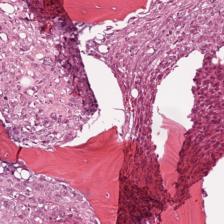
Label: Viable